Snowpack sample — Loveland Pass, Silver Plume, Colorado, USA (1/12/25, 11:40 AM MST)
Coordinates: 39.66, -105.88
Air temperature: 7 °F
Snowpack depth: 140 cm
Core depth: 10 cm
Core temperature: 41 °F
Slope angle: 11°, slope face: 30°
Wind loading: high
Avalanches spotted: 2
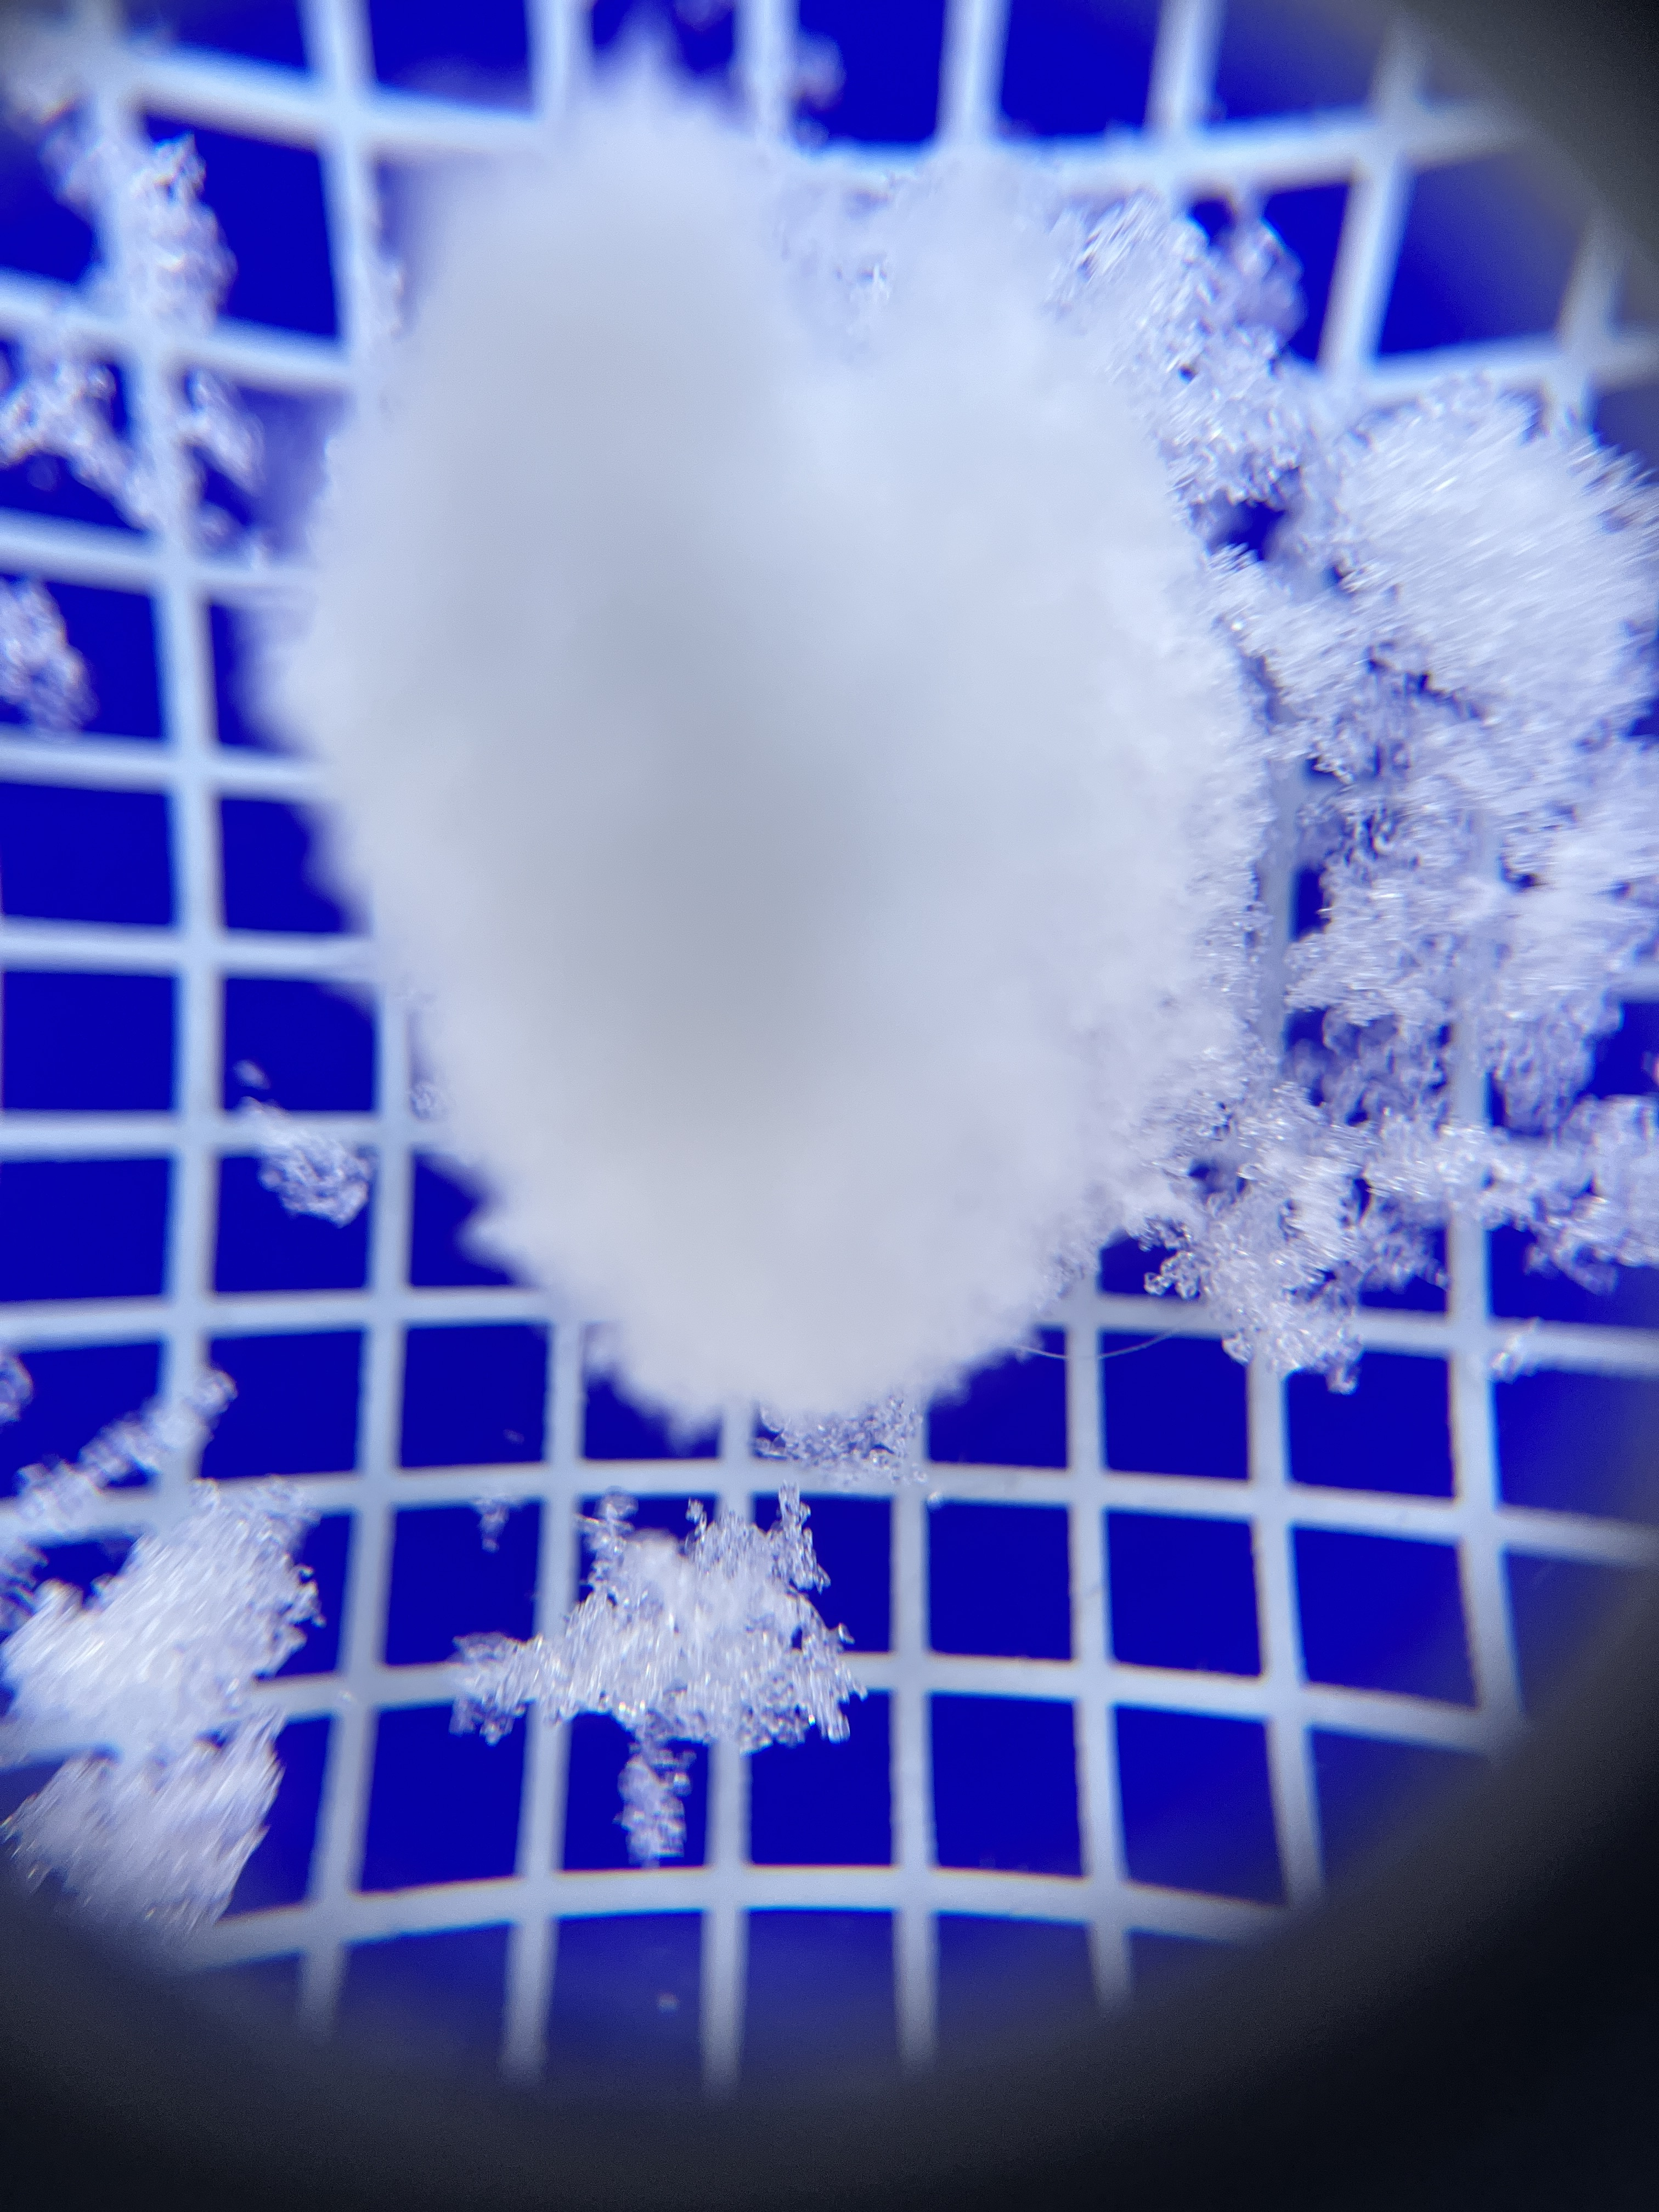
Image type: magnified_profile
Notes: Pilot using slightly modified coring method that took too large segment for snow profile picturing, advised not to use in higher level models. Two avalanche on south face nearby, partially cloudy with light snow in the last 24 hours. Lots of wind loading on eastern features.